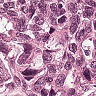
Metastatic tissue present: yes